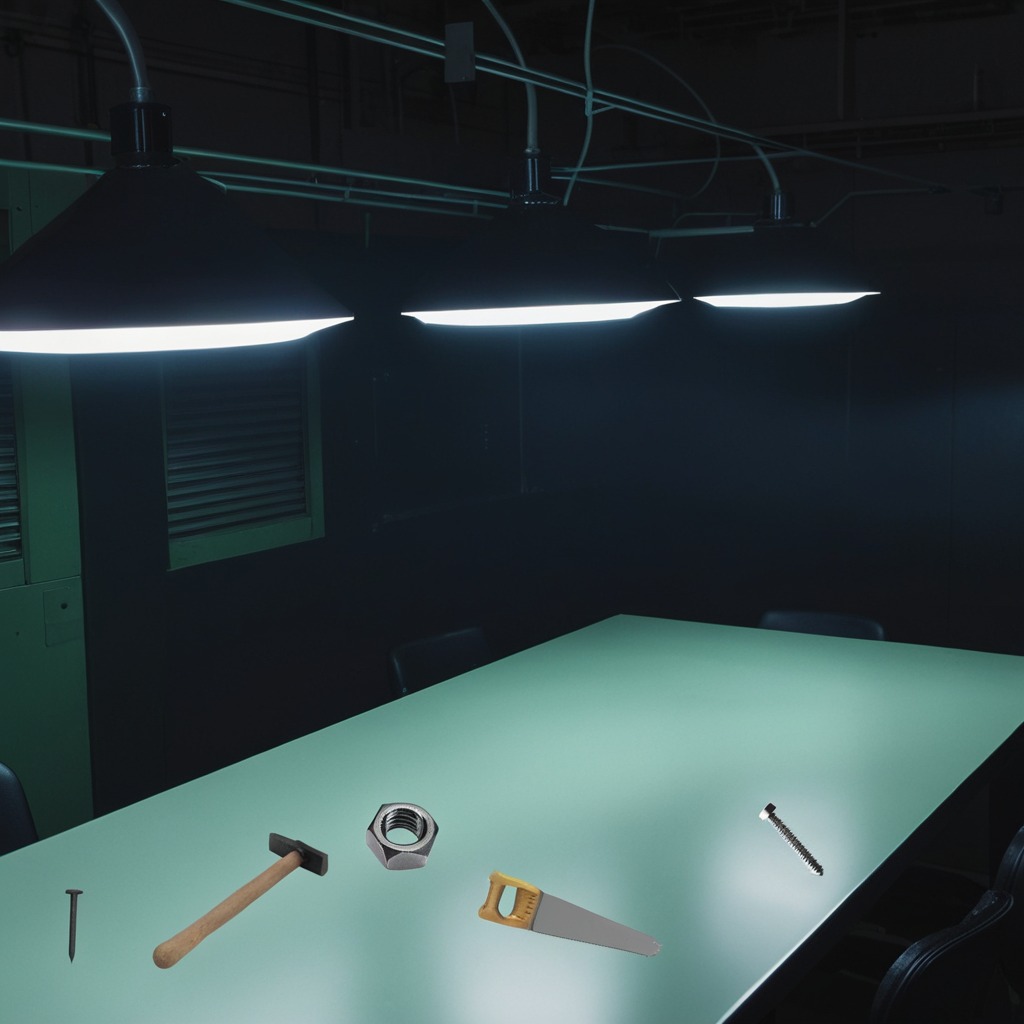
A hammer, an iron nail, a metal machine screw, a handheld metal saw, and a metal nut are lying on the clean empty table in a railway signal maintenance room.